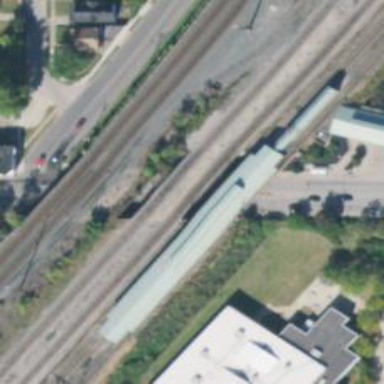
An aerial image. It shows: Railway line on embankment.